【题型】填空题　【知识点】平面几何　【难度】easy
点 $A, B$ 分别在 $\triangle DEF$ 的边 $DE, EF$ 上，且 $\angle DEF = 90^\circ, DE = \frac{3}{2} AD, \angle EBA = 45^\circ$（如图），$\triangle ABE$ 沿直线 $AB$ 翻折，翻折后的点 $E$ 落在 $\triangle DEF$ 内部的点 $C$，直线 $DC$ 与边 $EF$ 相交于点 $H$，如果 $FH = AD$，那么 $\cot D = \underline{\quad }$。

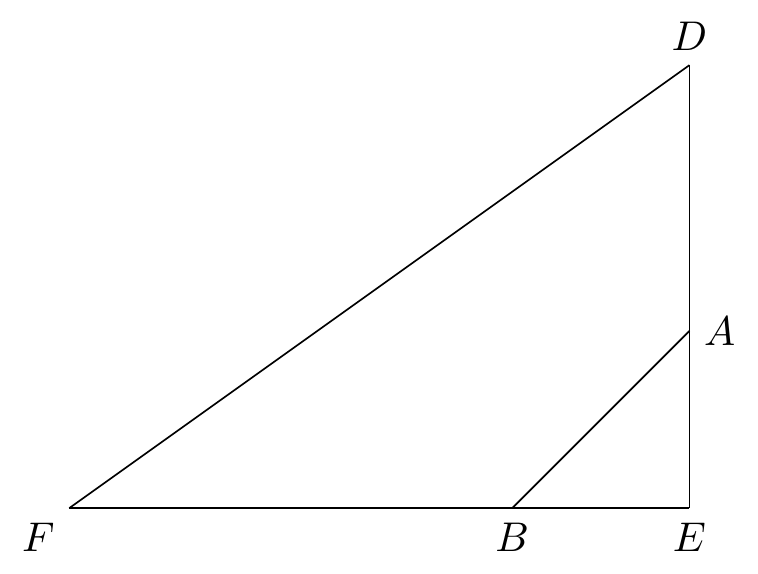
【解答】
解：如图所示：

$\because \angle DEF = 90^\circ$，$\angle EBA = 45^\circ$，

$\therefore \triangle ABE$ 是等腰直角三角形，

$\therefore AE = BE$，

$\because \triangle ABE$ 沿直线 $AB$ 翻折，翻折后的点 $E$ 落在 $\triangle DEF$ 内部的点 $C$，

$\therefore \triangle ABC$ 是等腰直角三角形，

$\therefore AC \parallel BE$，

$\therefore \frac{DA}{AC} = \frac{DE}{HE} = \frac{3}{2}$，

$\because FH = AD$，

设 $AC = AE = 2x$，

则 $HE = 3x$，$AD = 4x$，

$\therefore FE = 7x$，$DE = 6x$，

$\therefore \frac{DE}{FE} = \frac{6}{7}$

$\therefore \cot D = \frac{DE}{FE}  = \frac{6}{7}$。

故答案为：$\frac{6}{7}$。
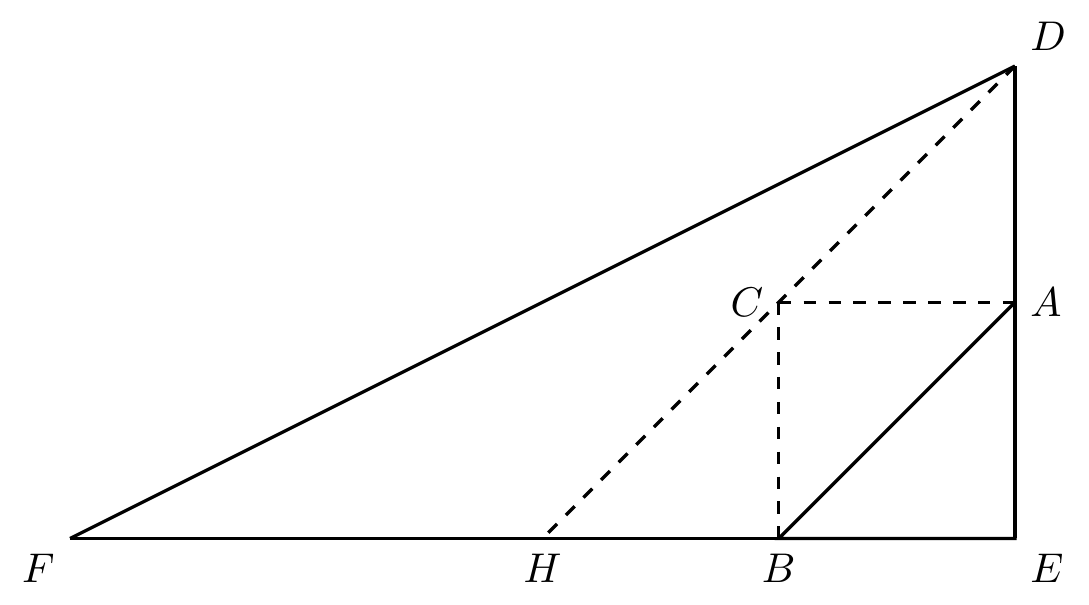